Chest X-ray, PA view. Patient: 58 years old, sex M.
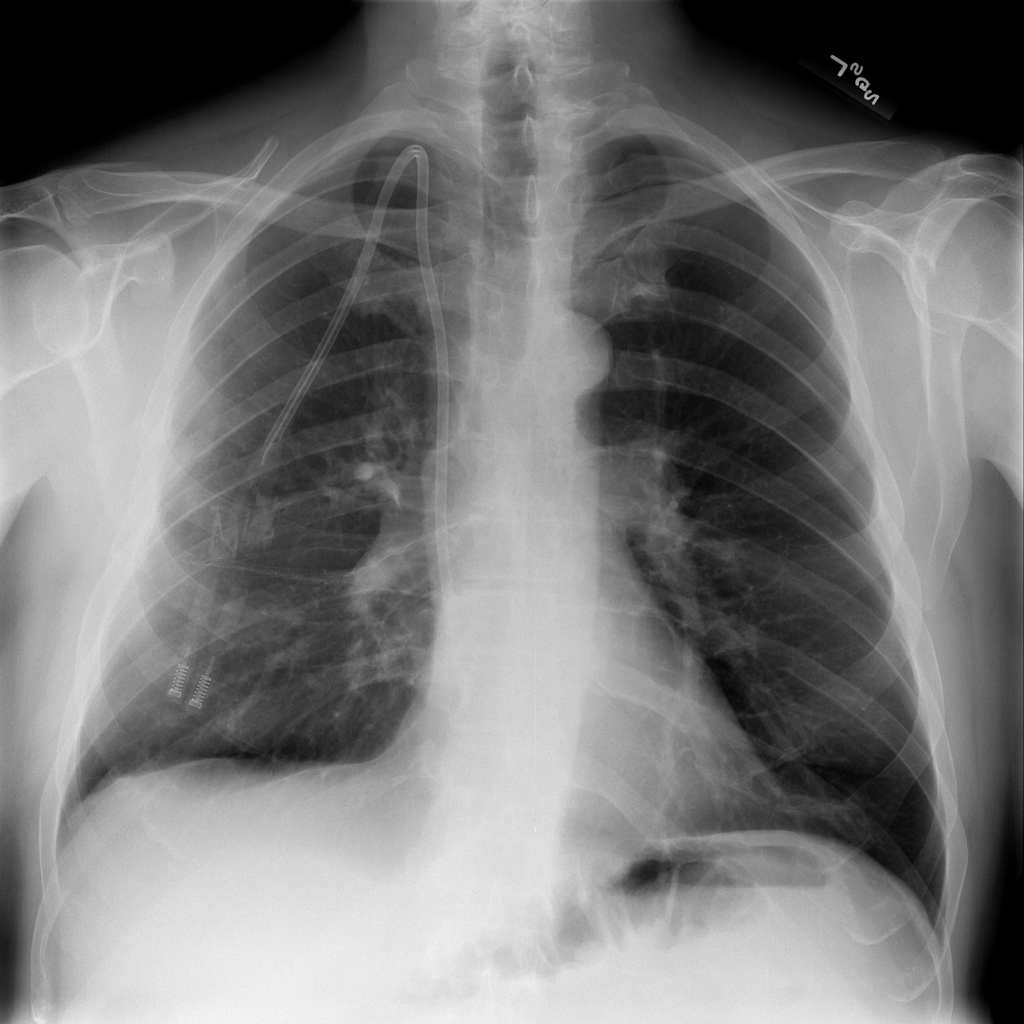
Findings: No Finding